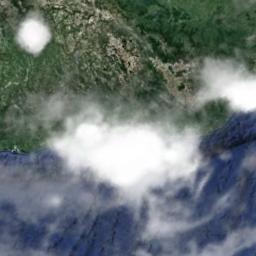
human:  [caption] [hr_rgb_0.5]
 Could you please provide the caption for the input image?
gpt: There is a thick cloud and a thin cloud on the sea .

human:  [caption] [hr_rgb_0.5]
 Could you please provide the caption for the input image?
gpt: The cumulus clouds are located above the sea and the land covered by dense vegetation .

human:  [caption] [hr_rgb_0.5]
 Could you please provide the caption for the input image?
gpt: Large white clouds on green land and blue sea .

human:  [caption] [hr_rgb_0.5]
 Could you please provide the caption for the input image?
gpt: The white cloud is above green land and blue sea .

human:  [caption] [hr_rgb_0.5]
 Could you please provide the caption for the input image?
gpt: There are some pieces of clouds over a shore .